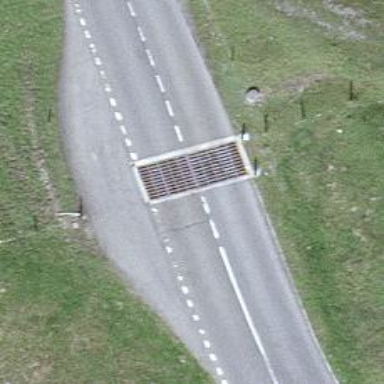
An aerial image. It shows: Cattle grid barrier.